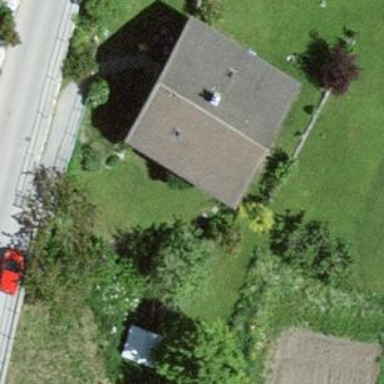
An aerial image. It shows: Simple and straightforward house.